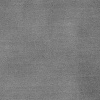
Atmospheric dust classification: dusty